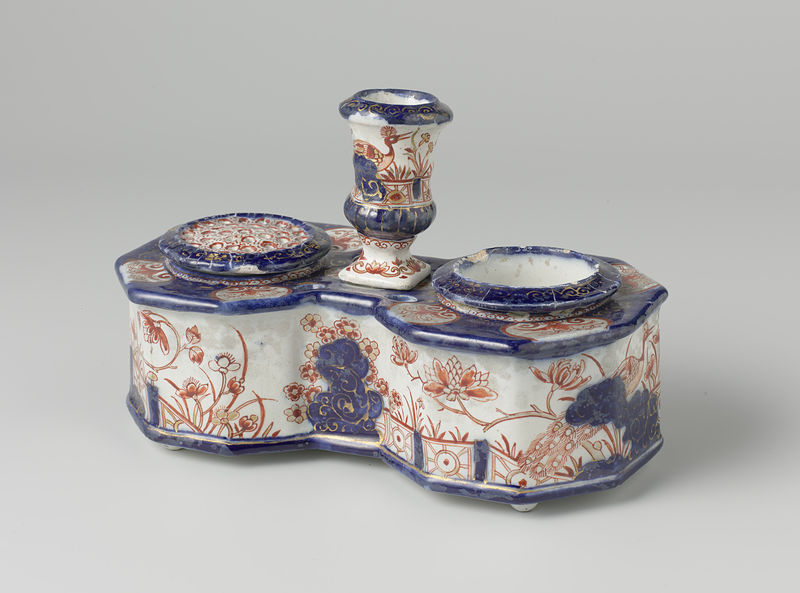
Titel: Inktstel van veelkleurig beschilderde faïence
Standort: Amsterdam
Institution: Rijksmuseum
Schlagwörter: vogel, pflanzen, blue, red, white, gold, porzellan, tinte, china, flower, schreiben, feet, bird, pair, porcelain, candlestick, enamel, petals, lid, stems, hexagonal, chippendale, joined, cloisonne